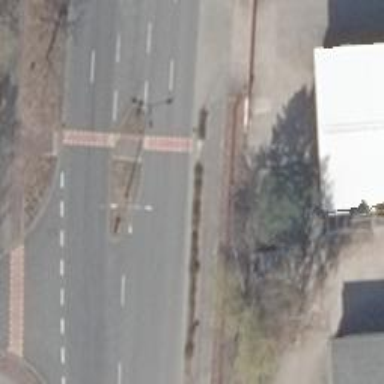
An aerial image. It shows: Uncontrolled road crossing with pedestrian island.